Question: I create a design for my new app. I decide to create the Launch Screen with Auto-layout, half of the screen with a image and the rest with solid color.
When I copy the HEX & RGB values of the solid color (the same as the image) it renders different on the Xcode. why? I need to put it as code?
Image: the top color is the real and the bottom is the one it appears
If I compare the sRGB values for both color and I make
New Color on Xcode = Real Color + (Real Color - Render Color)
It works and looks fine but I don't know why it happened this, and if its correct my solution?
Best,

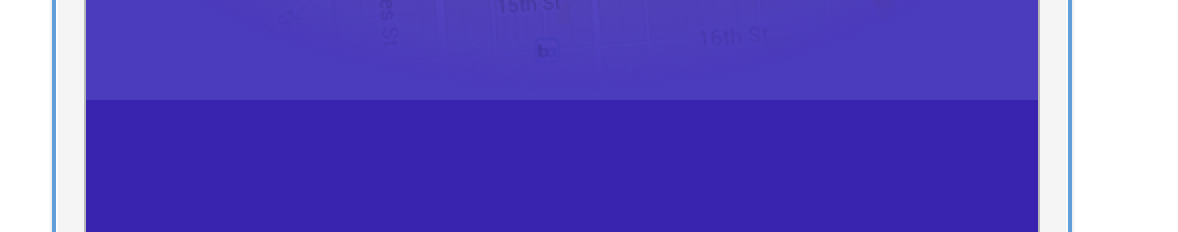
Answer: I am not too familiar with photoshop. Assuming you created the purple background in interface builder, it is effectively the same as creating the background programmatically.
How did you get the RBG -or- HEX colors in the first place? If you used something like a color picker, the color may have changed from the point you created it in photoshop to when you sampled it.
Is the image a JPG? If the image was converted to or from a lossy format, it may have changed slightly in color.